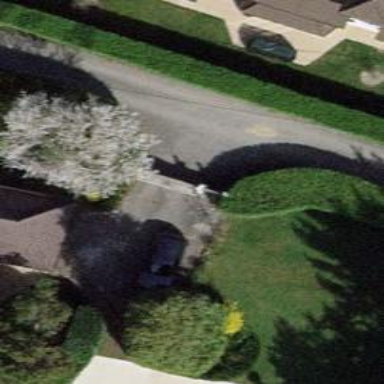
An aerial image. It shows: Gate.